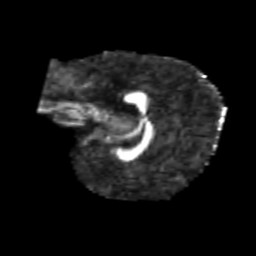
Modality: FA
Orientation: sagittal
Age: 6
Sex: male
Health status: healthy